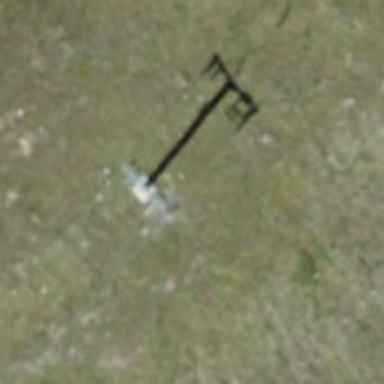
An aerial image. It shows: Pylon for aerialway.